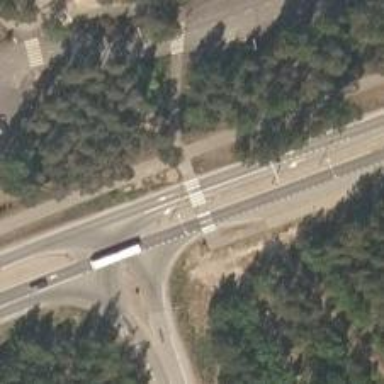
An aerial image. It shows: Zebra crossing on the road.